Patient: sex F, age 57
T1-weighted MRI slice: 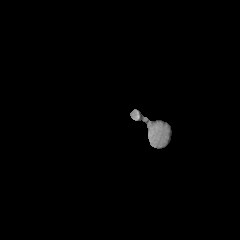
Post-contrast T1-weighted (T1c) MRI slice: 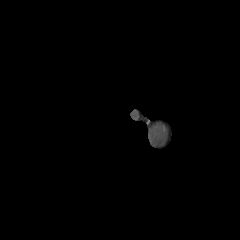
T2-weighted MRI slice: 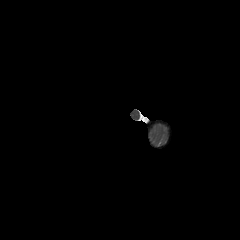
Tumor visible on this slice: no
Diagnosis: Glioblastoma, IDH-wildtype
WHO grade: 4